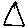
Label: triangle